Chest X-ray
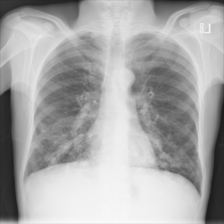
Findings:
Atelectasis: negative
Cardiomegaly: negative
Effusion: negative
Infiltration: positive
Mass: negative
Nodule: negative
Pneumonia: negative
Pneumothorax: negative
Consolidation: negative
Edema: negative
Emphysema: negative
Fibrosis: negative
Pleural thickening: negative
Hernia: negative